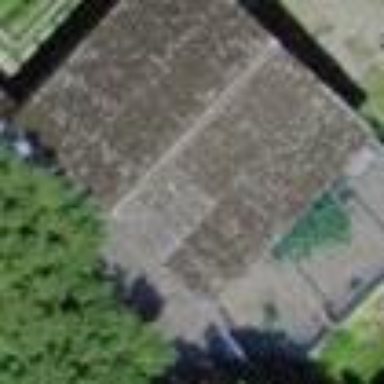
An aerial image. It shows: Garage building.